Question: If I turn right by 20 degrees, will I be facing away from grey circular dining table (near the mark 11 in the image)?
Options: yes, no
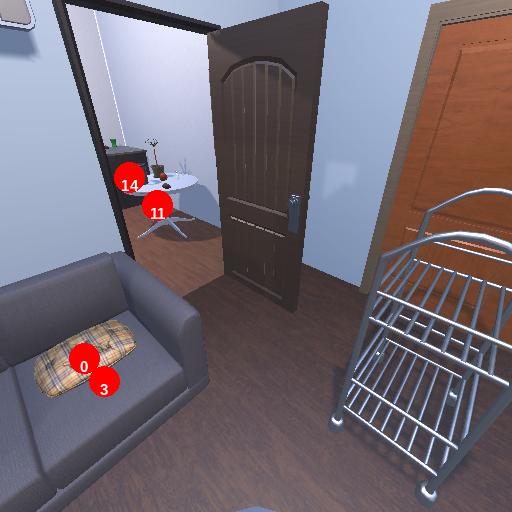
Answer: yes